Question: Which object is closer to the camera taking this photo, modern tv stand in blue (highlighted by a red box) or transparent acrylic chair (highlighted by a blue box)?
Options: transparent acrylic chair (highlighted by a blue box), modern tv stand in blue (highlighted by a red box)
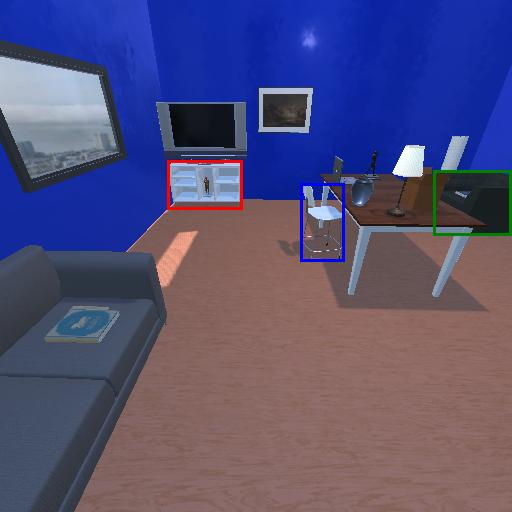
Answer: transparent acrylic chair (highlighted by a blue box)